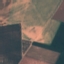
Label: AnnualCrop